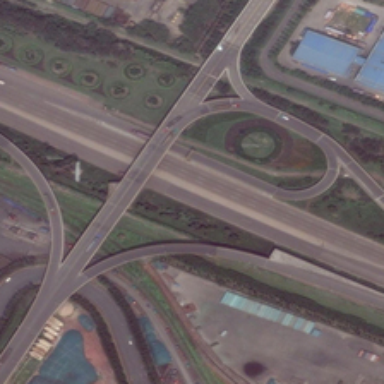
On the side of the road was a row of blue roofed houses .